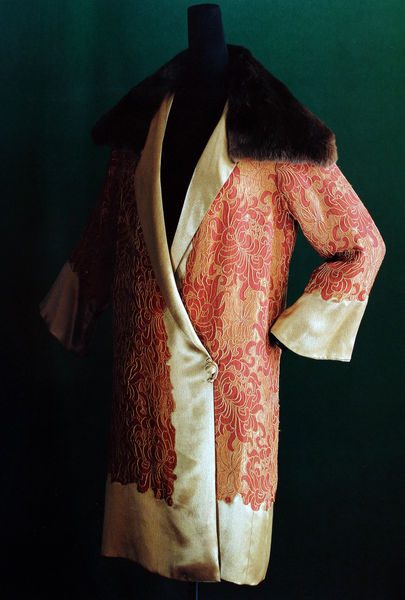
Titel: Abendmantel
Künstler: Liberty & Co.
Standort: Kyoto (Japan)
Institution: Kyoto Costume Institute
Schlagwörter: blau, weiß, grün, blumen, hell, rot, schal, muster, ornament, jacke, arme, kragen, pelz, ärmel, mantel, stoff, saum, knopf, rosa, seide, glanz, floral, verzierung, hausmantel, revers, foto, manschetten, brokat, pelzkragen, gewebe, textil, stulpen, ktagen, kyoto, kurzmantel